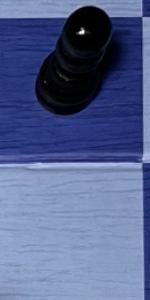
Label: Empty